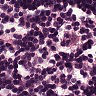
Metastatic tissue present: no